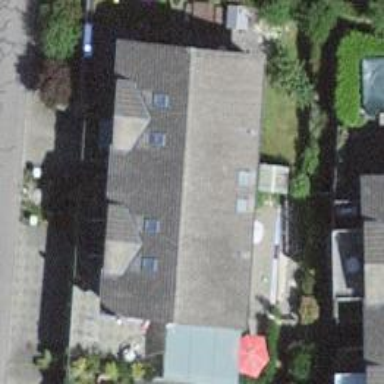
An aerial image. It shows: Terrace building.